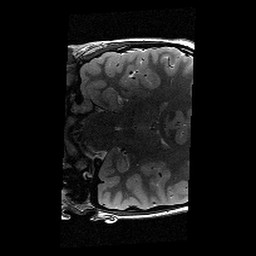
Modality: T2w
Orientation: coronal
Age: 9
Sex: male
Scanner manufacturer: siemens
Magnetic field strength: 3 T
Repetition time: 9.23 s
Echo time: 0.067 s